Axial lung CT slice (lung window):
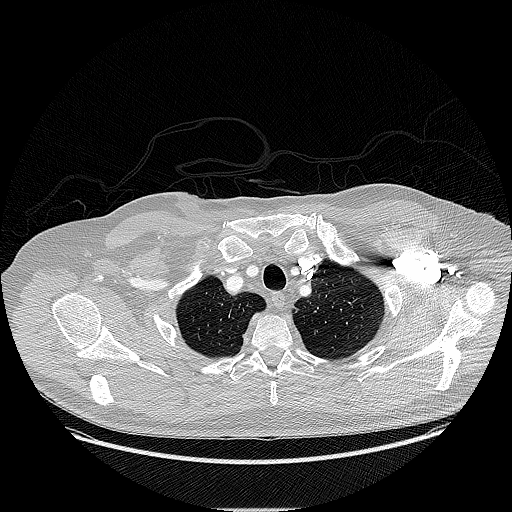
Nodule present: no